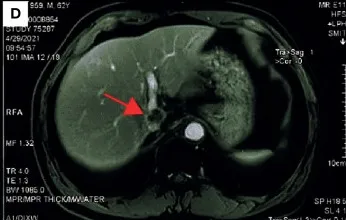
Computed tomography (CT) scans revealed the changes of the primary lesion over time. (D) CT results (April 19, 2021) at the latest imaging evaluation of the maintenance therapy.
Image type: radiology (mri)